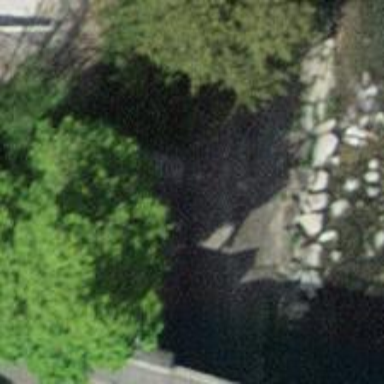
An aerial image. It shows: Set of concrete steps.